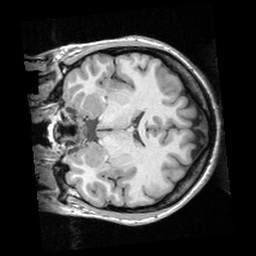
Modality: T1w
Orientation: coronal
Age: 25
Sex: female
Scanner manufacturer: siemens
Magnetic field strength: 3 T
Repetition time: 1.62 s
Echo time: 0.003 s